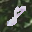
Label: 8